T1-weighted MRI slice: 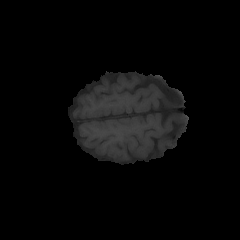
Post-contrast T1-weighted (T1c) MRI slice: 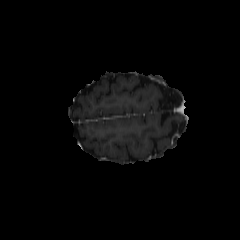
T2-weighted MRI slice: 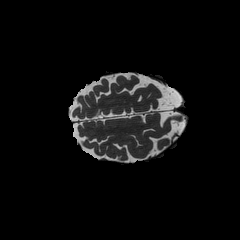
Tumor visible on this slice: no